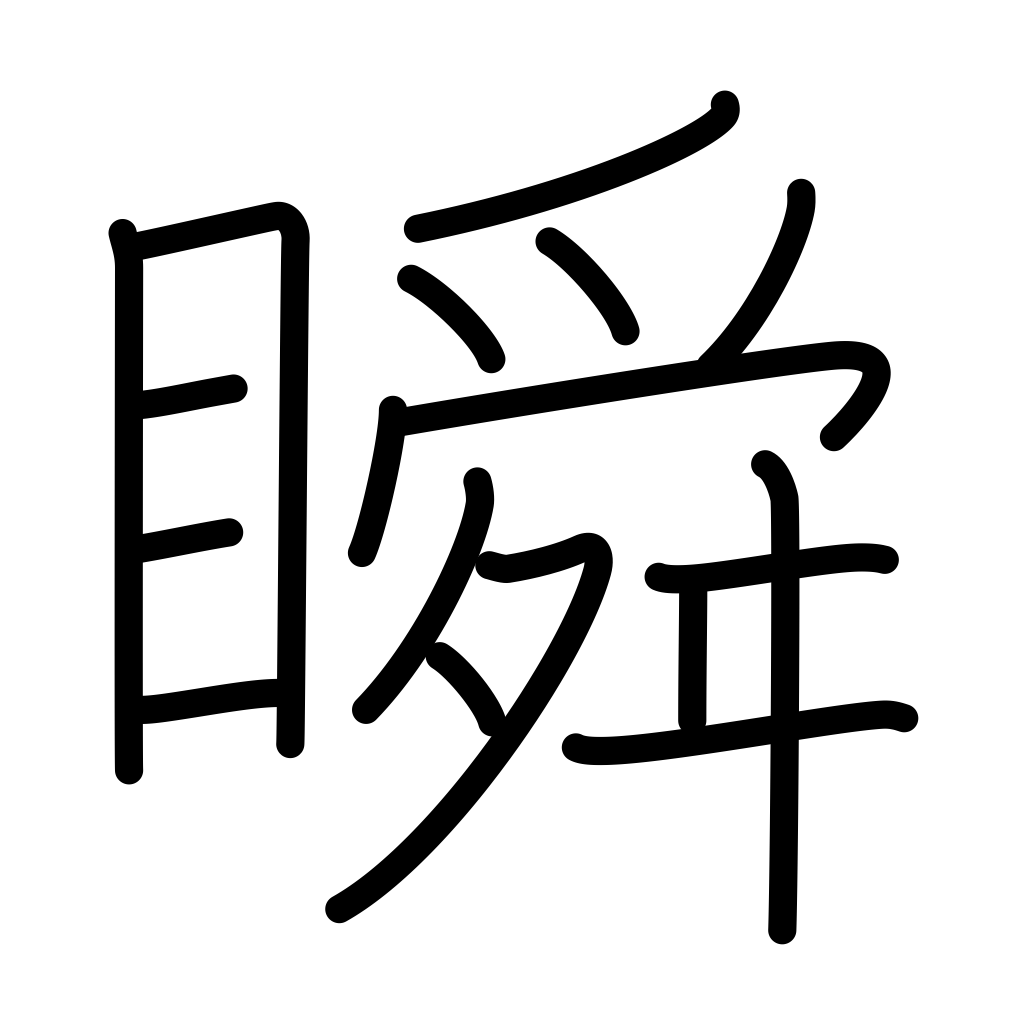
Meaning: wink, blink, twinkle